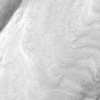
Label: not_dusty